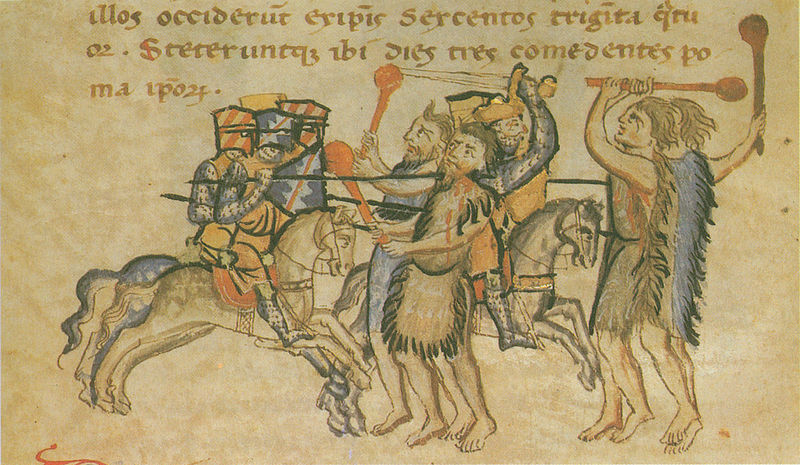
Titel: Alexanderroman
Institution: Leipzig, Stadtbibliothek
Schlagwörter: angriff, kampf, männer, pferd, pferde, reiter, fell, schrift, soldaten, barfuß, schwert, text, ritter, helme, lanzen, latein, schilde, wilde, buchmalerei, barbaren, keulen, turnier, streiter